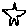
Label: star